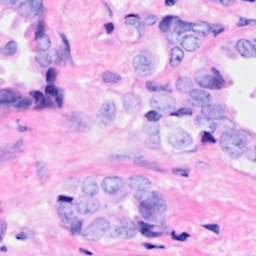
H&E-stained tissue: Breast